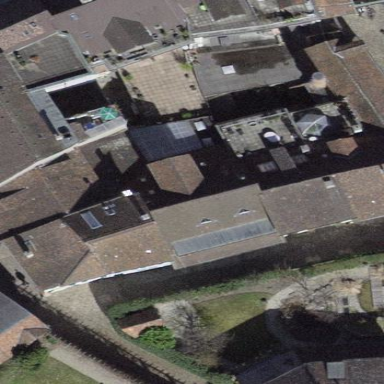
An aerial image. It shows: Building with tiled roof.